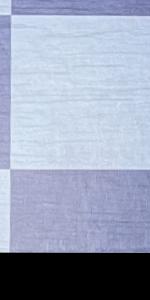
Label: Empty